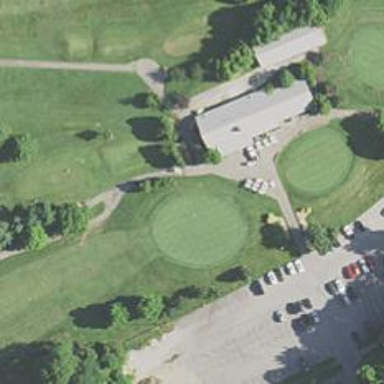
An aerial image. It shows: Path for golf carts.